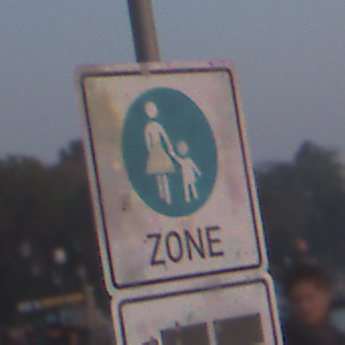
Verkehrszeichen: BeginnFussgaengerzone
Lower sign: MehrspurigeFahrzeugeFrei4
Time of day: SunriseSunset
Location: Outdoor (Urban)
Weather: Clear
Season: NotSpecified
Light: Natural